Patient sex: M
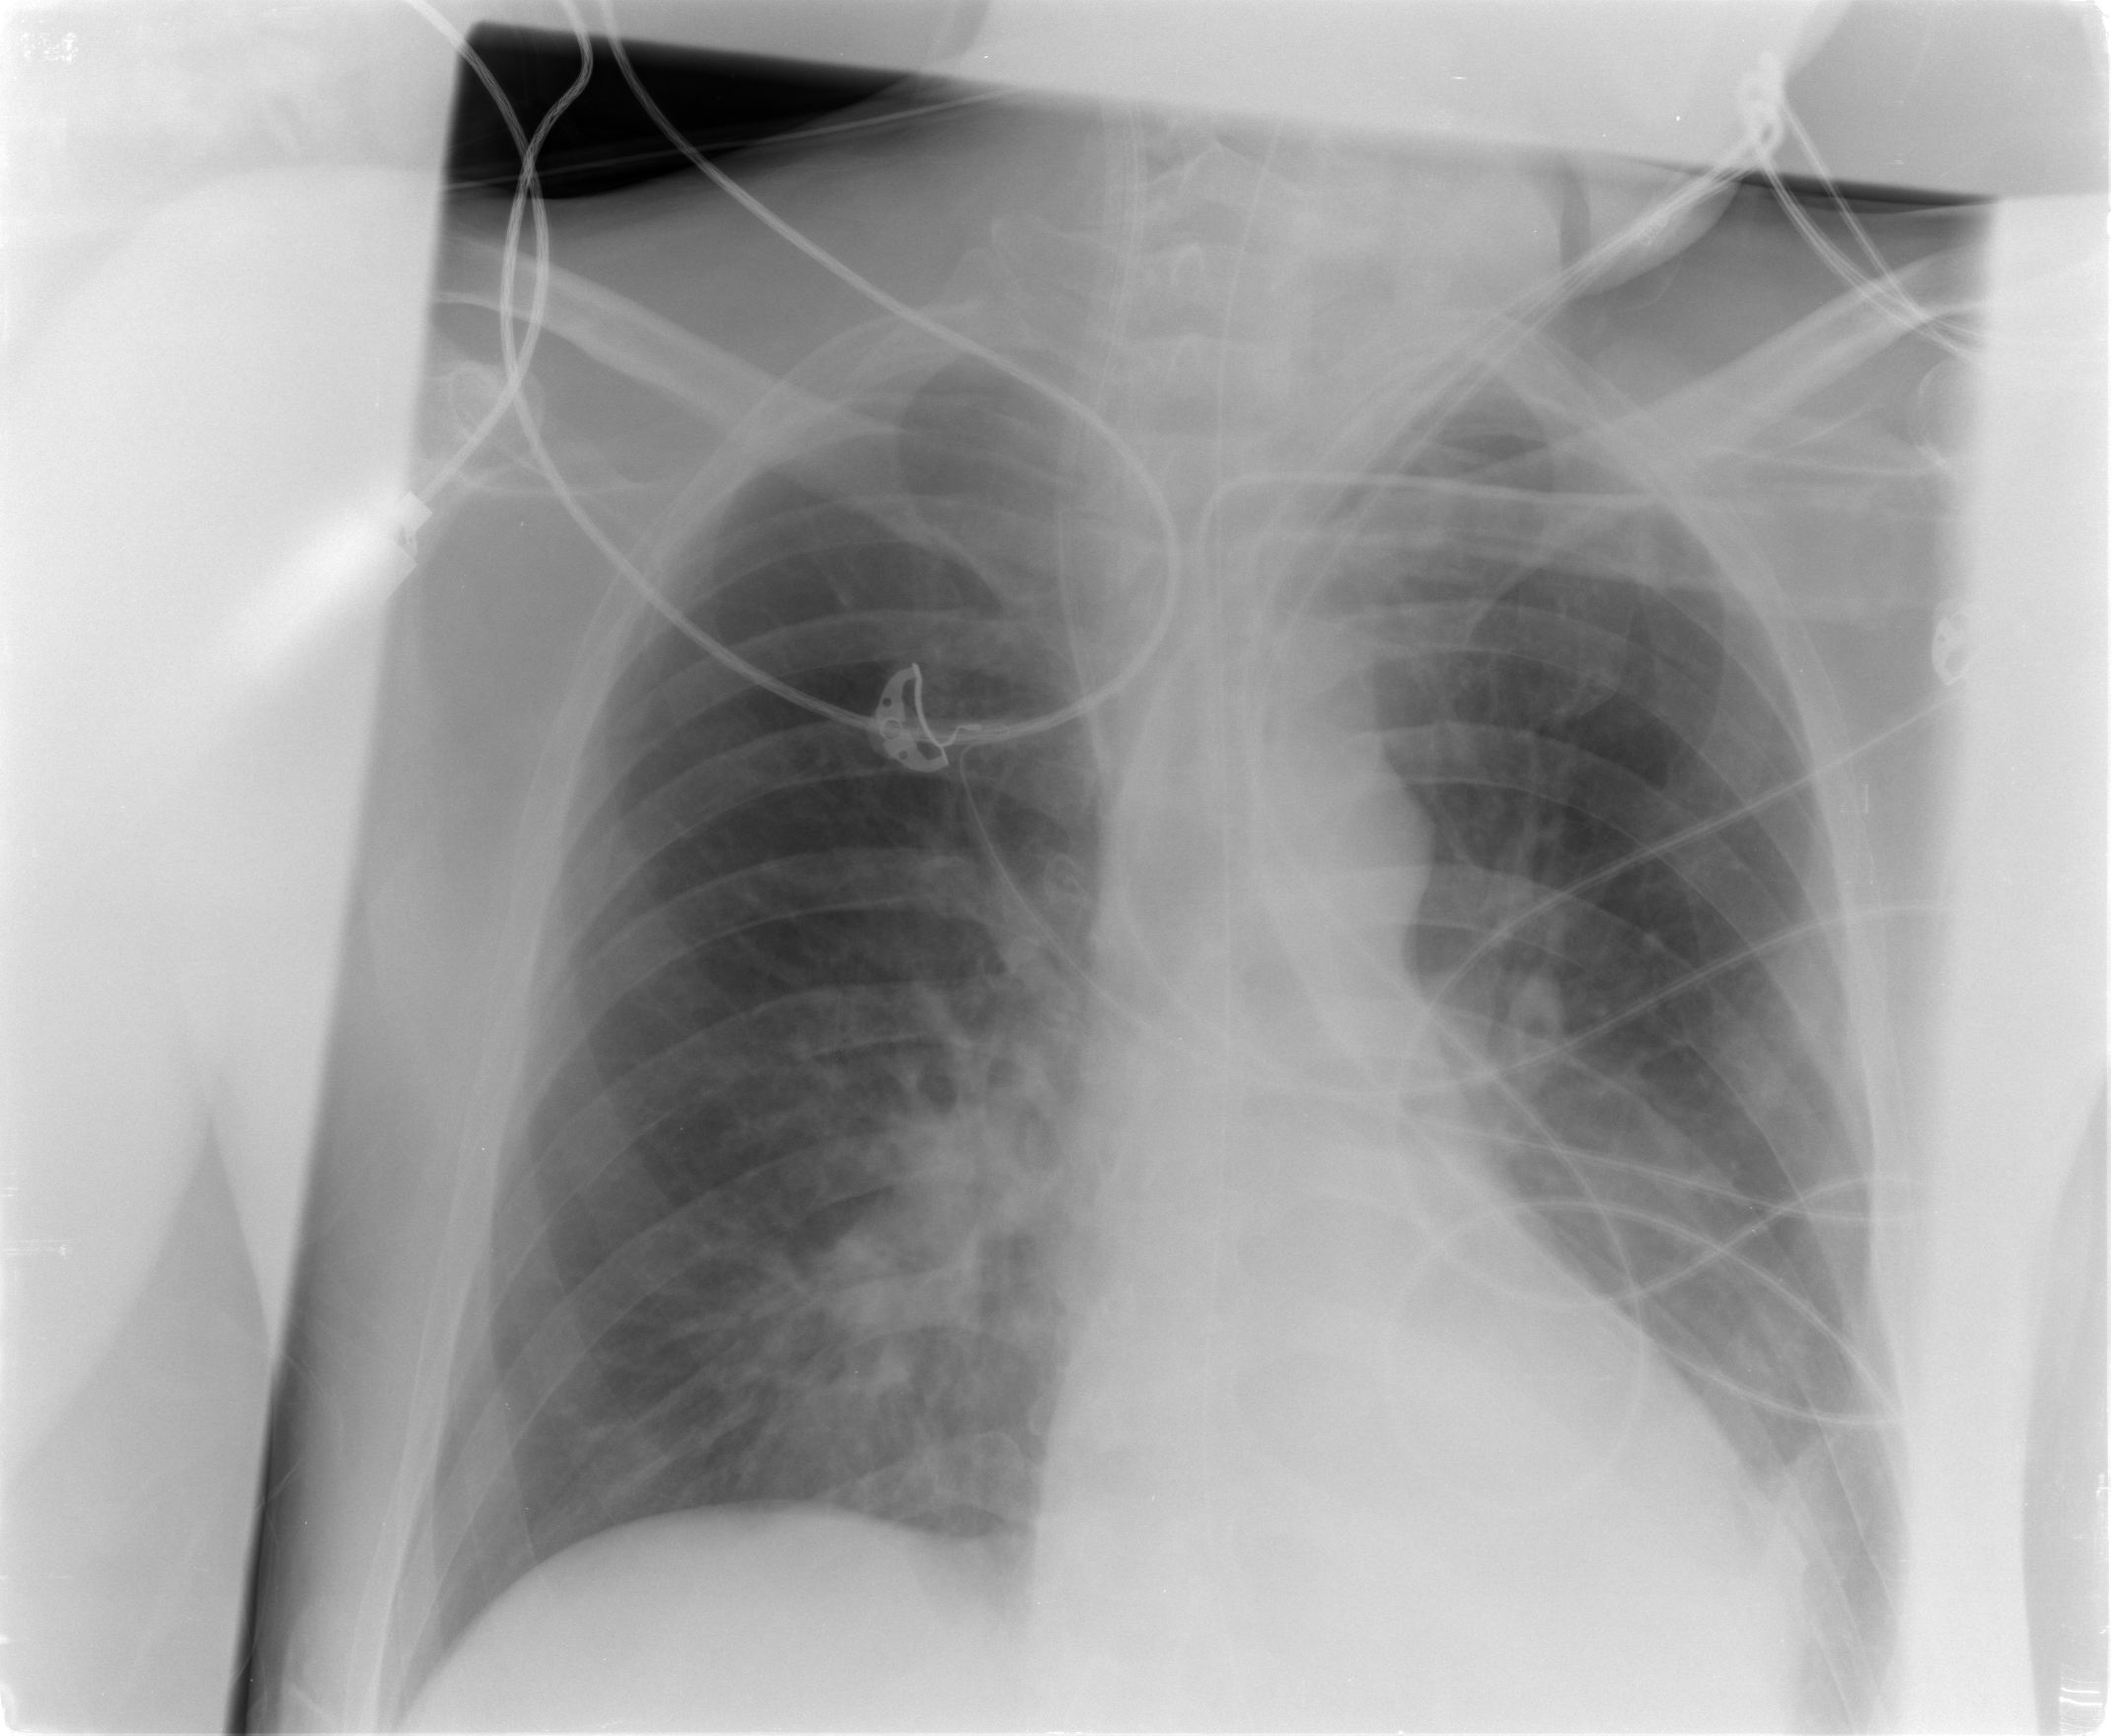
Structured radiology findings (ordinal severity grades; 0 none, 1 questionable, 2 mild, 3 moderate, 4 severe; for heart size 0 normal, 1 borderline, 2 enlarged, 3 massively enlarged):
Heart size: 0
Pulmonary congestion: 0
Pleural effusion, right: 0
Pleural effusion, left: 2
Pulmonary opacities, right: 0
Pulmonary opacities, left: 0
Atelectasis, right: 0
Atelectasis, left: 2